Question: I have a DataGrid (dataGrid1) where records can be added and deleted.
Based on that dataGrid1, I want to make a new Grid with buttons in it based on ID and Types'. Cols will also have to given a DataSource of add dynamically, but that will be just while generating for the 1st time in Window_Loaded itself. Rows can be added/removed based on changes in dataGrid1. I want somethign like this :

On each Btn click, a new window will be opened for entry of the particular Type and for the particular ID. If the details are already entered, then the text of btn wil be "Update" else "Add".
What could be the best resource/control to perform this operations ? At present, I just did a Grid with 2 stable cols. Any ideas for the above to use Grid, DataGrid or something else. And adding/removing rows will be easy in which way and how.
Any help is appreciated.
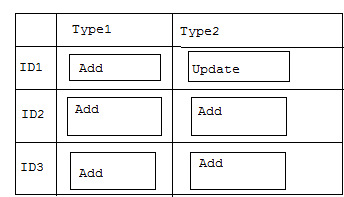
Answer: Okay, let me try to take an example which is similar to your needs
Let's assume we use this class:
'''
public class MyObject
{
public int MyID;
public string MyString;
public ICommand MyCommand;
}
'''
And we are willing to display a 'DataGrid' listing the ID, and having as a second column a 'Button', with the property 'MyString' as content, which, when clicked, launches the 'ICommand' 'MyCommand' which opens in a new window whatever you want.
Here is what you should have on the View side:
'''
<DataGrid ItemsSource="{Binding MyList}" AutoGenerateColumns="False">
<DataGrid.Columns>
<DataGridTextColumn Header="ID" Binding="{Binding MyID}" />
<DataGridTemplateColumn Header="Buttons">
<DataGridTemplateColumn.CellTemplate>
<DataTemplate>
<Button Content="{Binding MyString}" Command="{Binding MyCommand}" />
</DataTemplate>
</DataGridTemplateColumn.CellTemplate>
</DataGridTemplateColumn>
</DataGrid.Columns>
</DataGrid>
'''
This will show a 'DataGrid' taking all the content in an 'IEnumerable<MyObject>' named 'MyList', and shows two columns as defined before.
Now if you need to define the command.
First, I recommend you read <URL>
So, in your 'ViewModel', the one which defines the 'MyList', here is how you should define some of the useful objects:
'''
public ObservableCollection<MyObject> MyList { get; set; }
// blah blah blah
public void InitializeMyList()
{
MyList = new ObservableCollection<MyObject>();
for (int i = 0; i < 5; i++)
{
MyList.Add(InitializeMyObject(i));
}
}
public MyObject InitializeMyObject(int i)
{
MyObject theObject = new MyObject();
theObject.MyID = i;
theObject.MyString = "The object " + i;
theObject.MyCommand = new RelayCommand(param =< this.ShowWindow(i));
return theObject
}
private void ShowWindow(int i)
{
// Just as an exammple, here I just show a MessageBox
MessageBox.Show("You clicked on object " + i + "!!!");
}
'''
This should be enough to create whatever you want. As you can see, every 'Button' will call a method ('ShowWindow') which is defined to show your new window, do whatever you need inside. The 'RelayCommand' is actually just here, as its name says, to relay the command fired by the button to a method which contains the execution logic.
And... I think that's all you need. Sorry for the late answer BTW
The following code is part of a code I had to do when I had a similar problem.
My problem was, I needed to change the columns displayed every time a 'ComboBox''s 'SelectedItem' would change. So I put this in a 'SelectionChanged' event handler.
I don't know where exactly do you need to generate your columns, but I'll give you a general example.
Assume your 'ItemsSource' is an 'ObservableCollection<MyNewObject>'
'MyNewObject' is the following:
'''
public class MyNewObject
{
public IList<string> MyStrings { get; set; }
}
'''
You should put somewhere in your code (should be when you need to generate the column) the following code, which is generating a number of columns equal to the length of the first 'MyNewObject' from the list (note: this is in code-behind, and the 'DataGrid' you're working on is named dataGrid)
'''
ObservableCollection<MyNewObject> source = dataGrid.ItemsSource as ObservableCollection<MyNewObject>;
if (source == null || source.Count == 0)
{
return;
}
MyNewObject firstObject = source[0];
for(int i = 0; i < firstObject.MyStrings.Count; i++)
{
// Creates one column filled with buttons for each string
DataGridTemplateColumn columnToAdd = new DataGridTemplateColumn();
columnToAdd.Width = 110; // I set a manual width, but you can do whatever you want
columnToAdd.Header = "Header number " + i;
// Create the template with a Button inside, bound to the appropriate string
DataTemplate dataTemplate = new DataTemplate(typeof(Button));
FrameworkElementFactory buttonElement = new FrameworkElementFactory(typeof(Button));
Binding binding = new Binding("MyStrings[" + i + "]");
binding.Mode = BindingMode.TwoWay;
binding.UpdateSourceTrigger = UpdateSourceTrigger.PropertyChanged;
buttonElement.SetBinding(Button.ContentProperty, binding);
// Do the same here for your command, or for whatever you want to do when the user clicks on this button
dataTemplate.VisualTree = buttonElement;
columnToAdd.CellTemplate = dataTemplate;
dataGrid.Columns.Add(columnToAdd);
}
'''
This will create one column for each string found in the first object. Then, enhance it with whatever command or display trick you need!